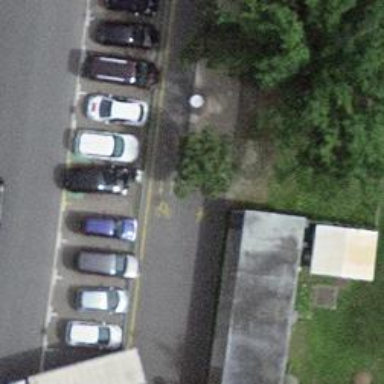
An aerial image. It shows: Charging station.